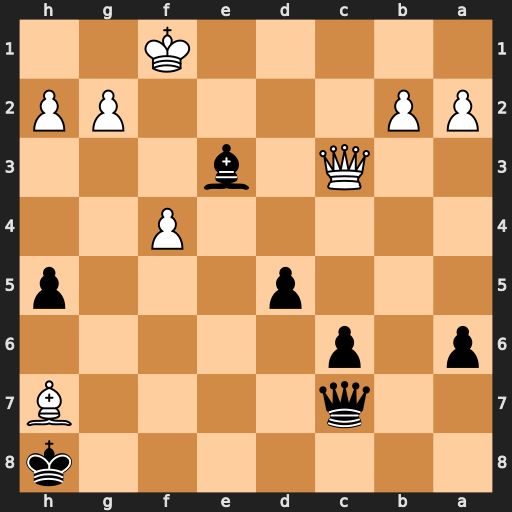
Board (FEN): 7k/2q4B/p1p5/3p3p/5P2/2Q1b3/PP4PP/5K2
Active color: b
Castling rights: -
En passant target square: -
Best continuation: d4 Qc2 Qxh7